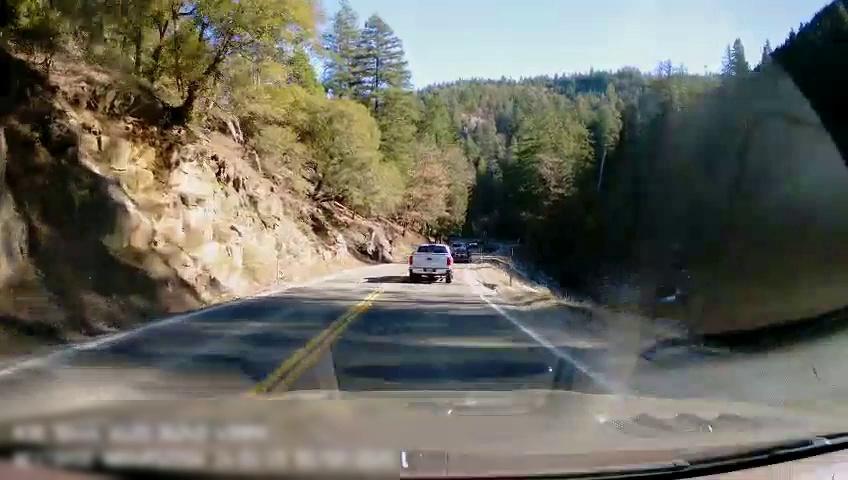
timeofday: Day
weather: Sunny
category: Drivable Space
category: Drivable Space
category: Vehicles | Truck
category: Vehicles | Car
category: Lanes | Opposite Lane
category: Lanes | Current Lane
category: Lanes | Opposite Lane
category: Lanes | Current Lane